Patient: sex M, age 69
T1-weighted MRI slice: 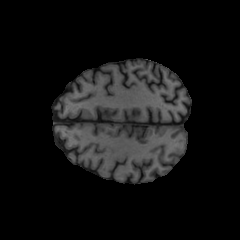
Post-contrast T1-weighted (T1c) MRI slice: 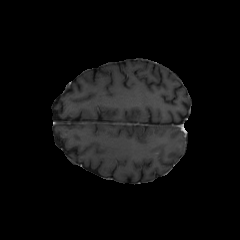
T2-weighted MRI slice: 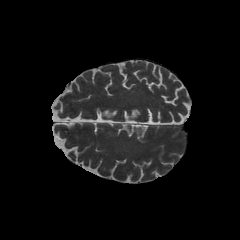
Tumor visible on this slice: no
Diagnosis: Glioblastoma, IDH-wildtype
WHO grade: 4